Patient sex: M
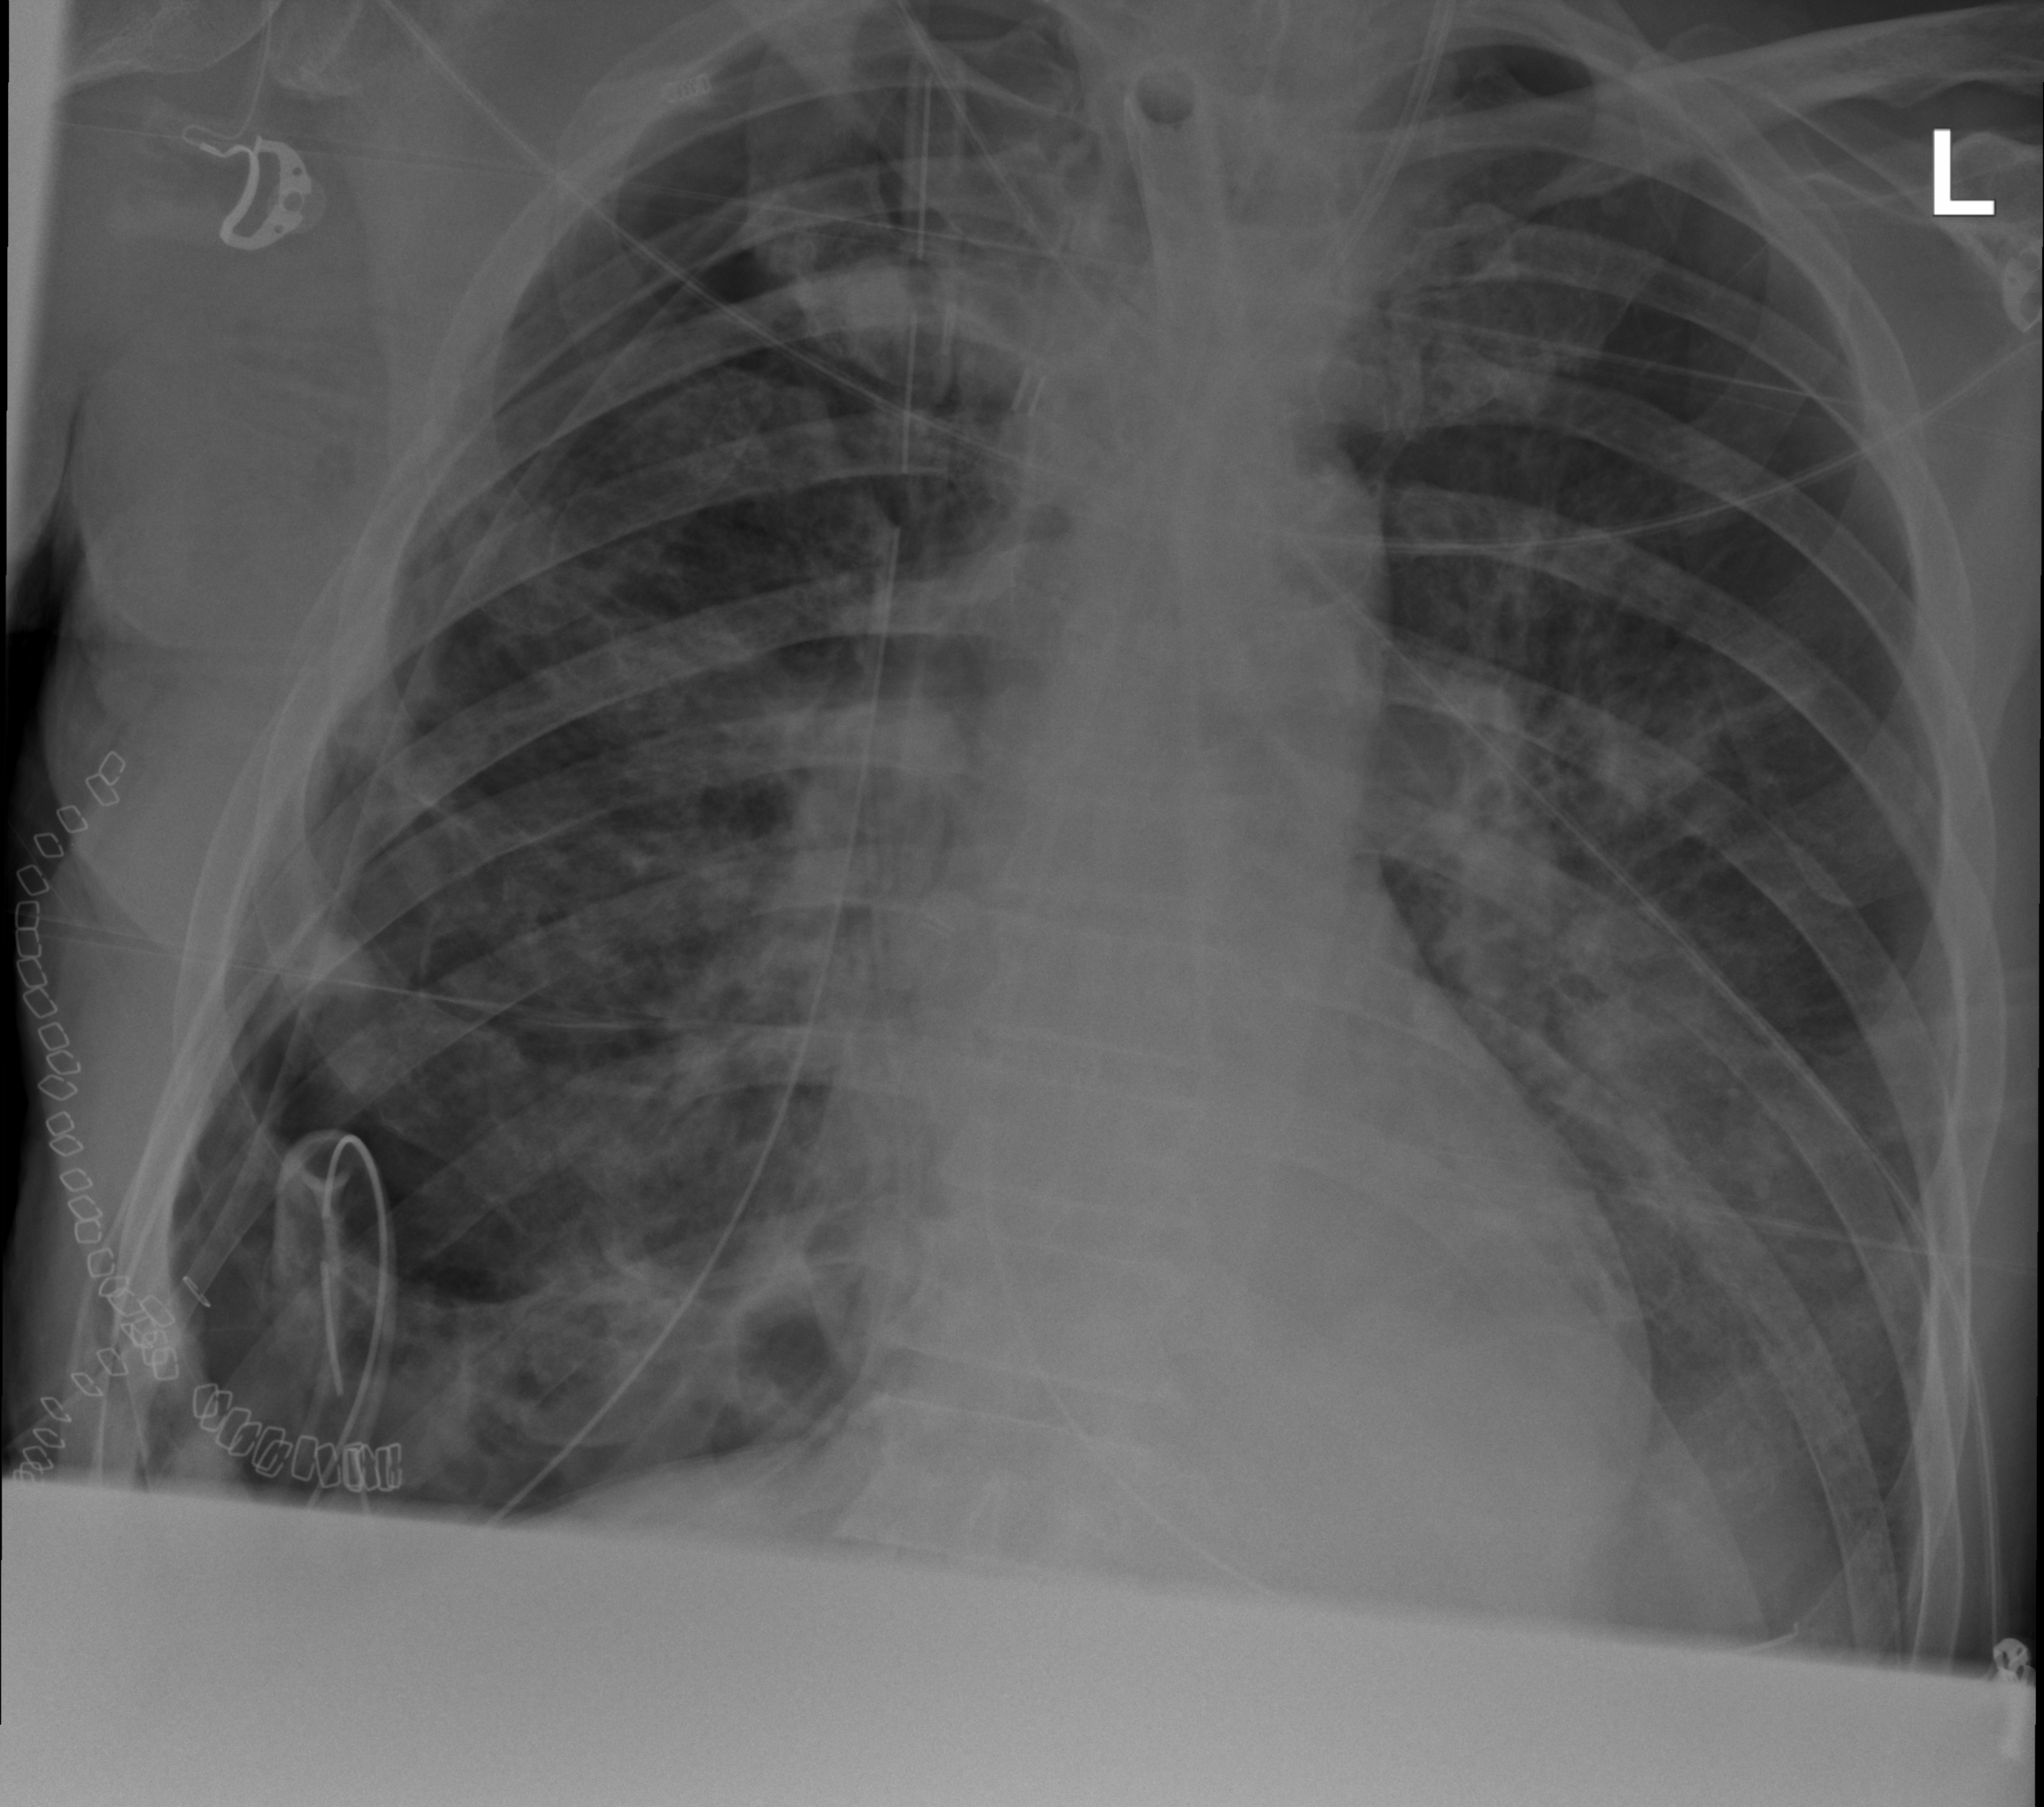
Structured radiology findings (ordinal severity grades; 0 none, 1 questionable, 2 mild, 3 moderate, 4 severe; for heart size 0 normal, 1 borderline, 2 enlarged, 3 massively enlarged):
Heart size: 0
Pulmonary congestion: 0
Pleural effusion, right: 0
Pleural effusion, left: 2
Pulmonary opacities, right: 2
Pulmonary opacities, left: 2
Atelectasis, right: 3
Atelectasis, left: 2